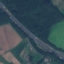
Label: Highway